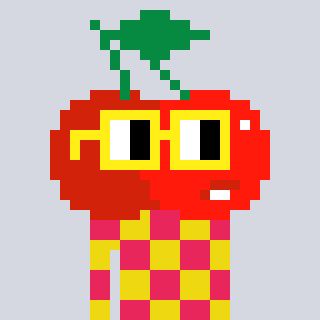
a pixel art character with square yellow glasses, a cherry-shaped head and a yellow-colored body on a cool background